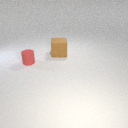
small red rubber cylinder to the left of large brown rubber cube